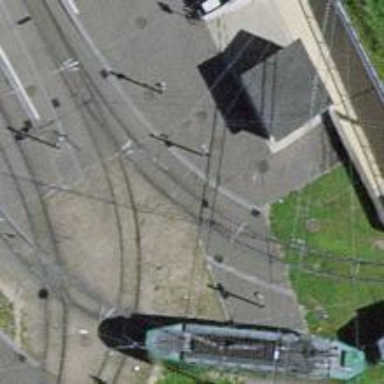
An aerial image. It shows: Uncontrolled railway crossing with lights.